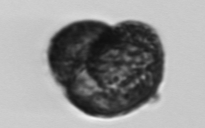
Label: pollen